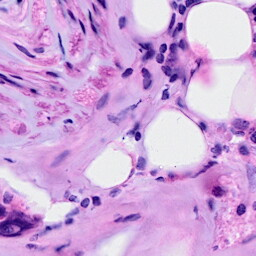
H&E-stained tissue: Breast